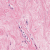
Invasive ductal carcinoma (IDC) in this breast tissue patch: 0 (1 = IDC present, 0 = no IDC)